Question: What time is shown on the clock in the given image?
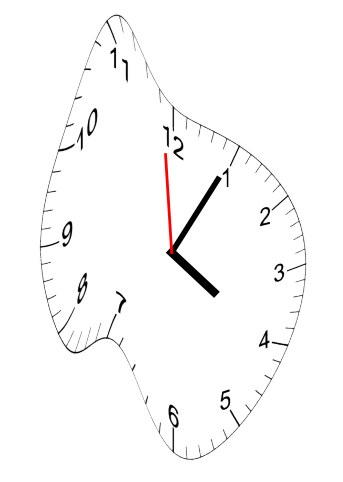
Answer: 04:04:59